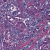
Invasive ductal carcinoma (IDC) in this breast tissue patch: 1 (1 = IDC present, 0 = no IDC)